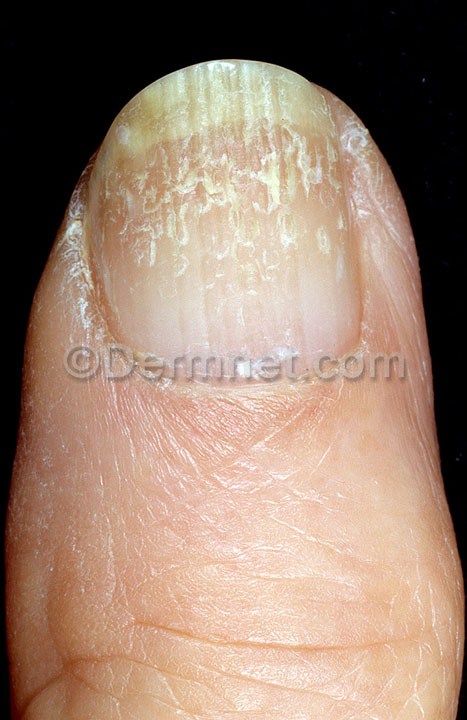
Disease: Nail Fungus and other Nail Disease